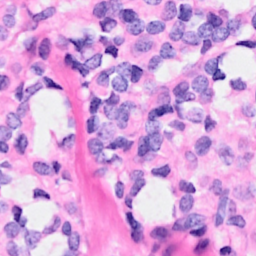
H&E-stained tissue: Breast